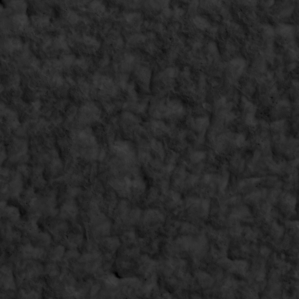
Label: non_frost